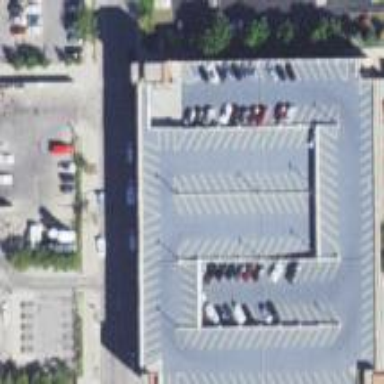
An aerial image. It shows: Multi-storey parking building.